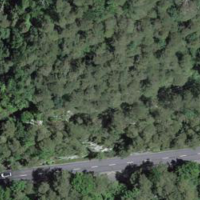
EUNIS habitat code: 44
Species observed at this site:
Anthericum ramosum